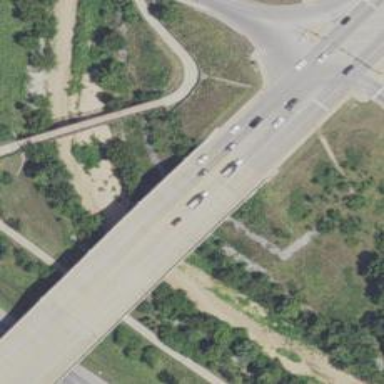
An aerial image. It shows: Viaduct bridge over tertiary road.